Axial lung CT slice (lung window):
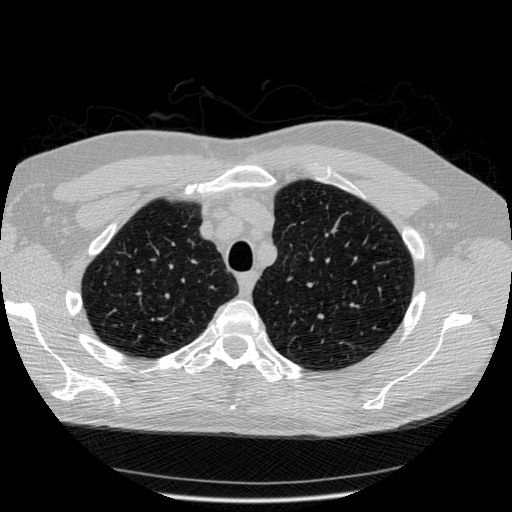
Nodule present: no